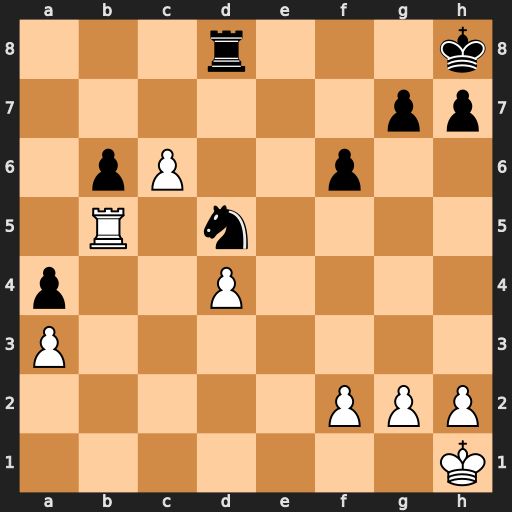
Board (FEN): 3r3k/6pp/1pP2p2/1R1n4/p2P4/P7/5PPP/7K
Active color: w
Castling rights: -
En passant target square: -
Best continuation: Rxd5 Rxd5 c7